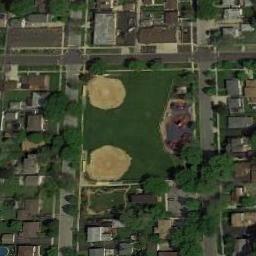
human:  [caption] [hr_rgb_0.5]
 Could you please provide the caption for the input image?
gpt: There are two baseball diamonds in the grass surrounded by the houses .

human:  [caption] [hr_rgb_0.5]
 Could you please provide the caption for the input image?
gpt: Two adjoining baseball diamonds surrounded by some trees and the residential area around them .

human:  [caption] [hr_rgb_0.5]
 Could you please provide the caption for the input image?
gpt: There are three baseball fields in the picture, One of which is about a quarter as large as the other two .

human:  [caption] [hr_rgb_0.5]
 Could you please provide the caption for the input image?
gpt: Two baseball diamonds are surrounded by buildings .

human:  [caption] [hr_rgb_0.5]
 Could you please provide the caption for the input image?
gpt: Two baseball diamonds are surrounded by many trees and buildings .